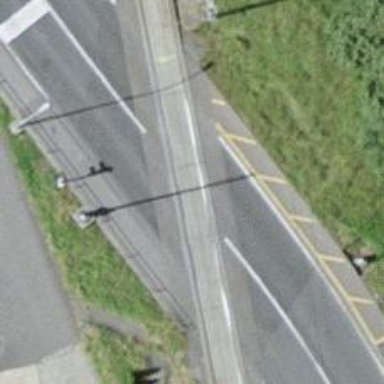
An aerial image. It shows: Railway level crossing.